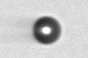
Label: bead